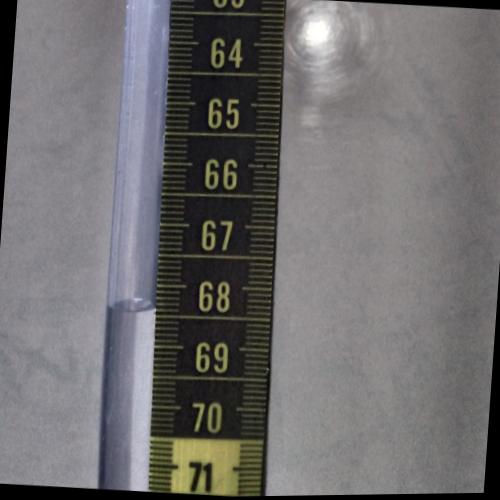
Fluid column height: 68.4 cm